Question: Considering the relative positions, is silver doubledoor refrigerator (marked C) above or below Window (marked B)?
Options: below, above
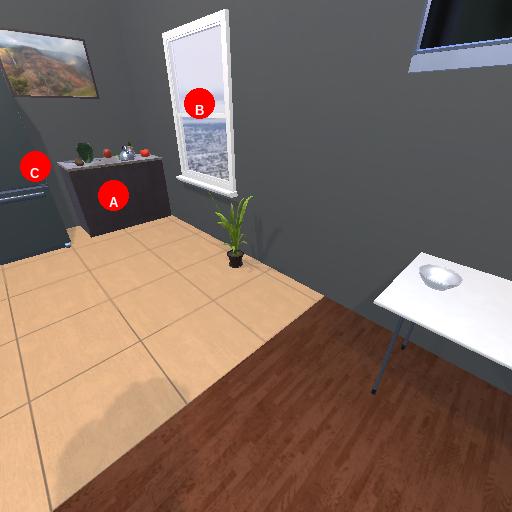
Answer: below